Field crop: maize
Growth stage: 1
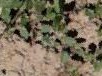
Species: convolvulus